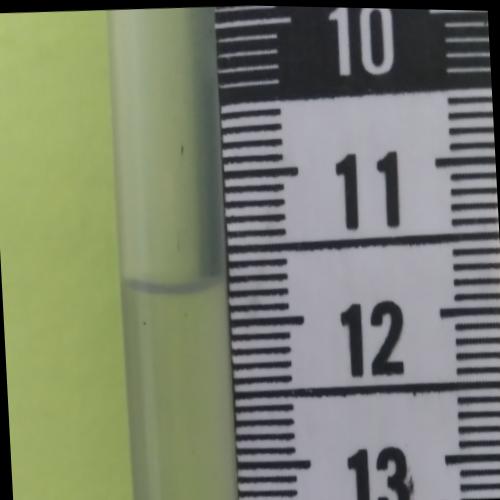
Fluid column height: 11.7 cm